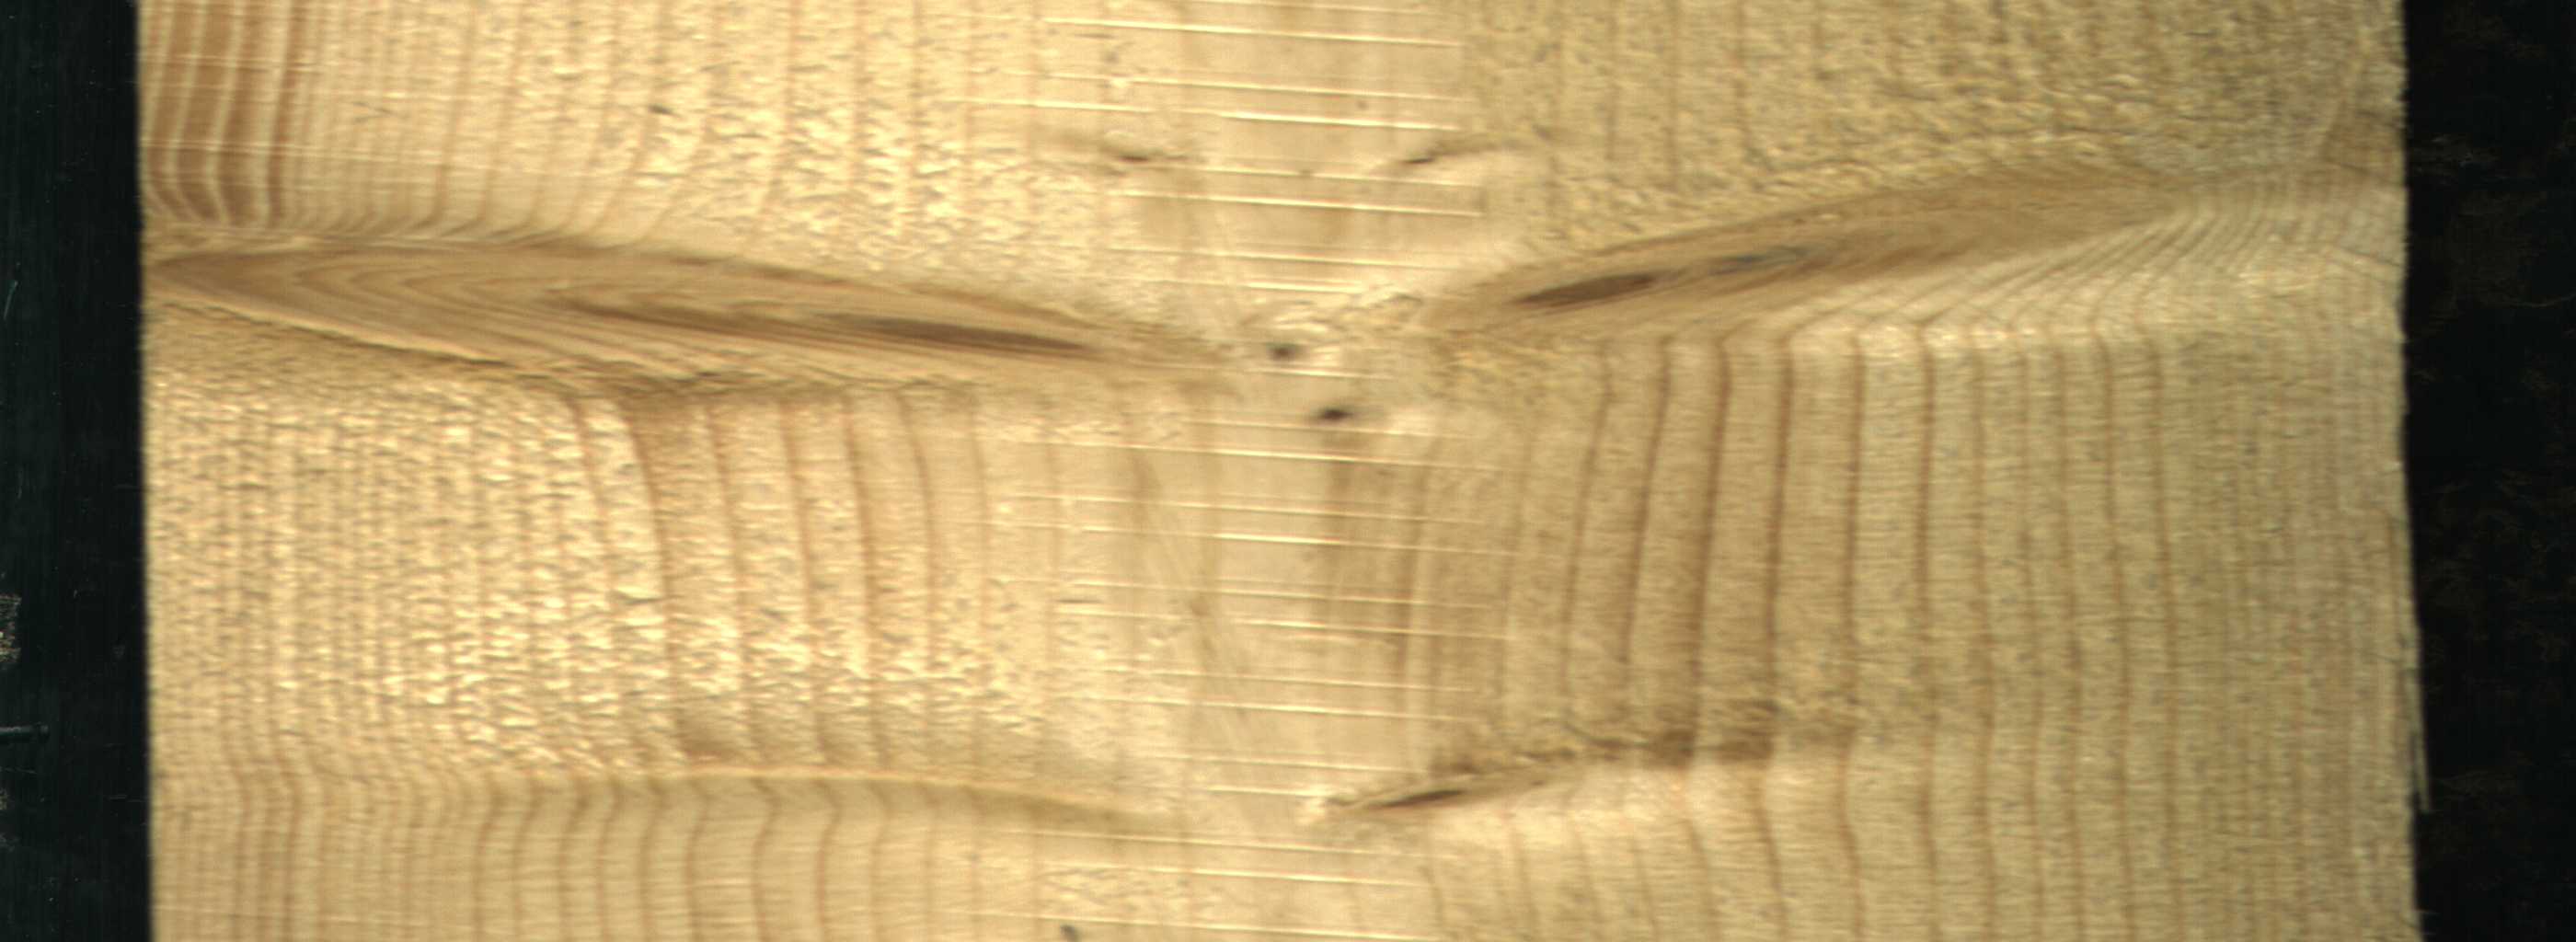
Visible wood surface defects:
Live_Knot
Live_Knot
Live_Knot
Live_Knot
Live_Knot